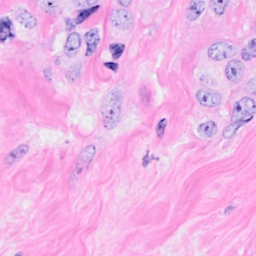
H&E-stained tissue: Breast